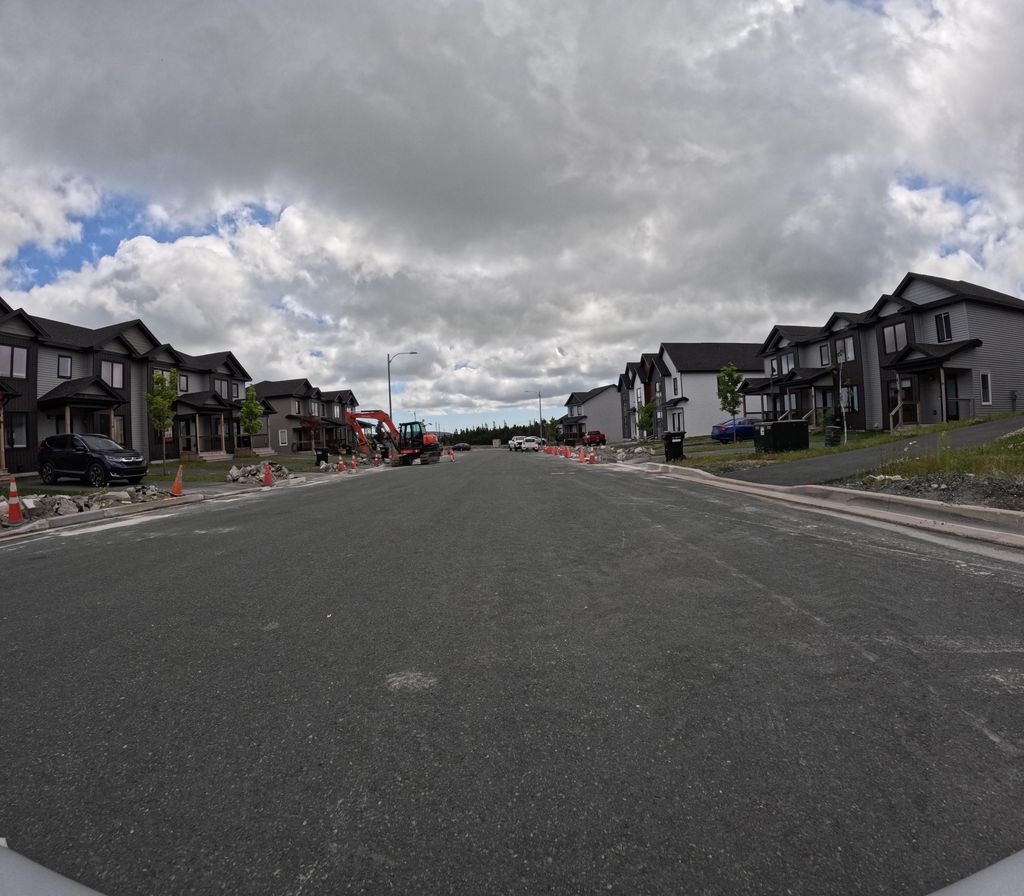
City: st_johns